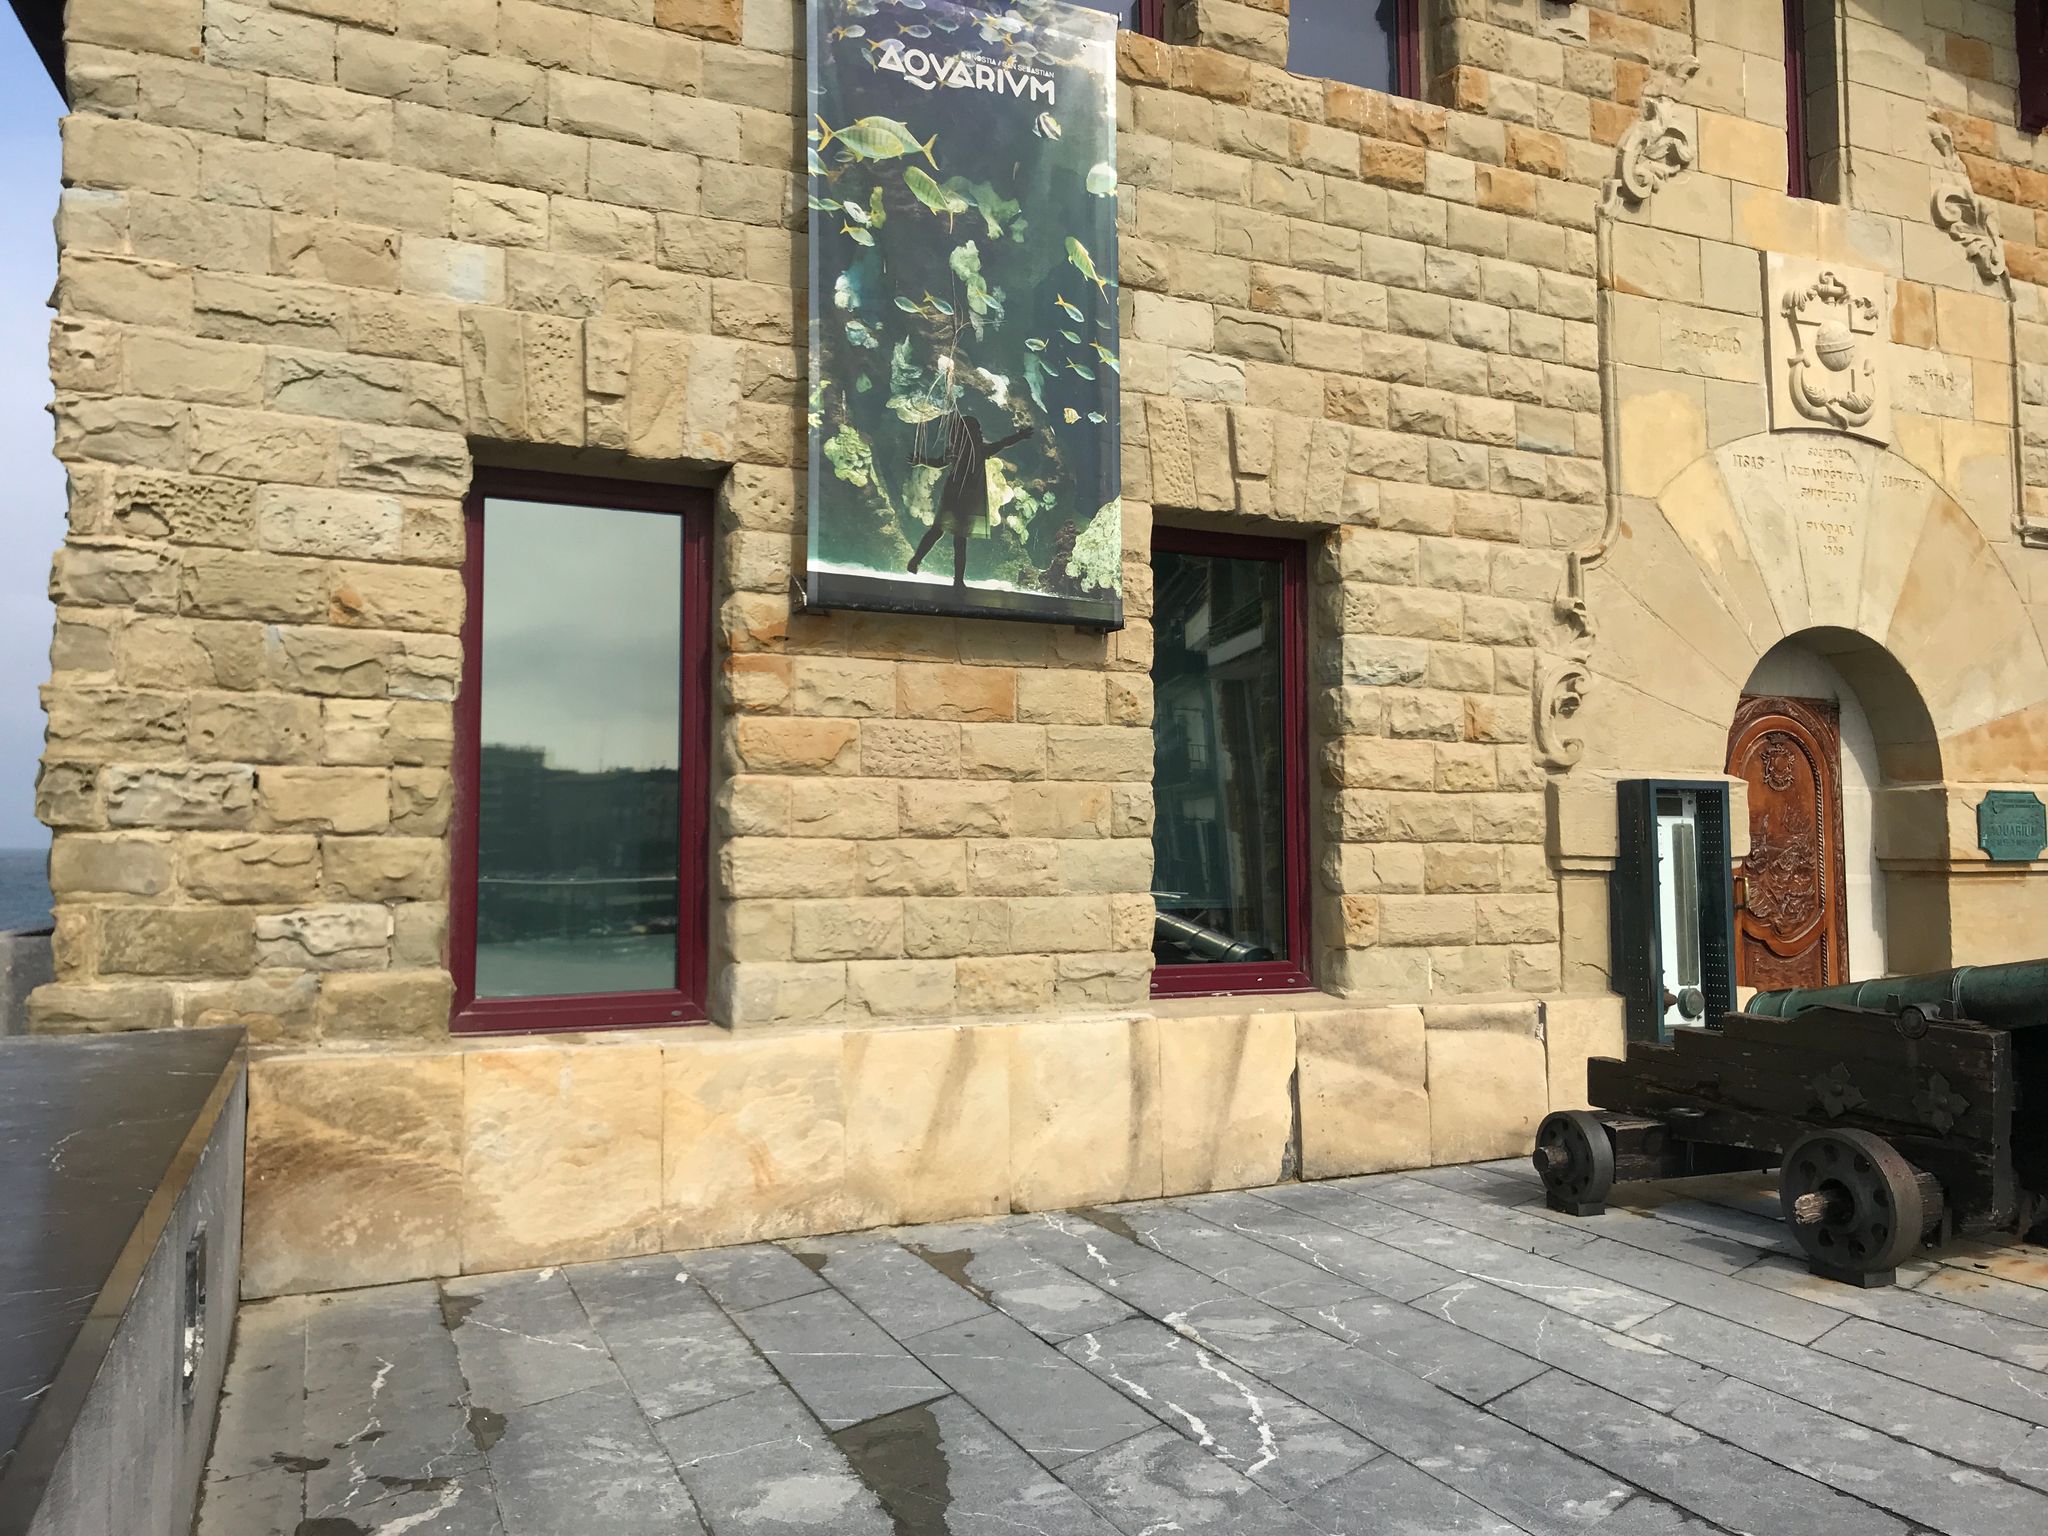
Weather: clear
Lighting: day
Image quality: good
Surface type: walking surface
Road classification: footway, elevator
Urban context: urban centre
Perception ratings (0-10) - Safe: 5.85, Lively: 5.87, Beautiful: 7.92, Boring: 5.82, Depressing: 2.94, Wealthy: 5.91